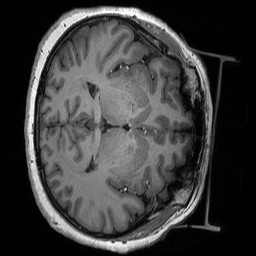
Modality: T1w
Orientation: axial
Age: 64
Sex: female
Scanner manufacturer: siemens
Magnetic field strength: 3 T
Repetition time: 2.53 s
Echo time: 0.00219 s